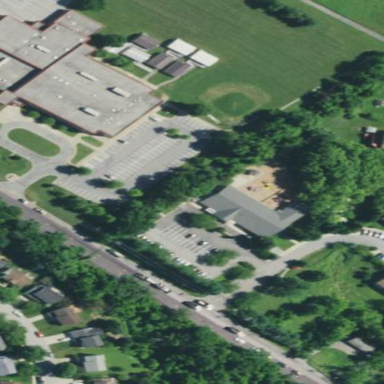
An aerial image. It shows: School.